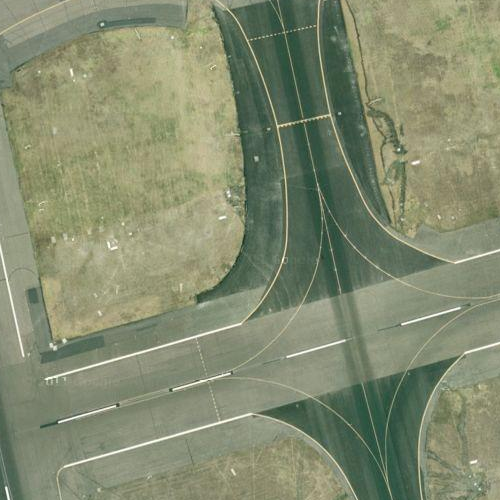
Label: sydney